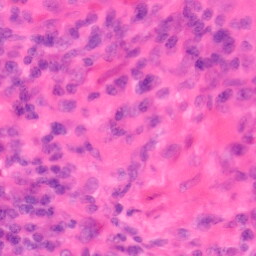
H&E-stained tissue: Colon